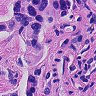
Metastatic tissue present: yes